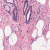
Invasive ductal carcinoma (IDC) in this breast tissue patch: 0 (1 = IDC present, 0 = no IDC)